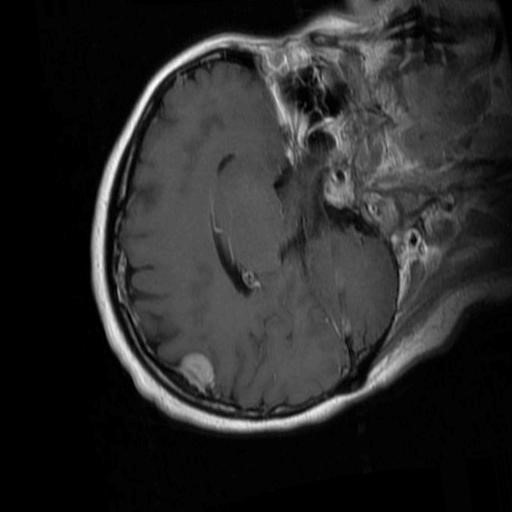
Label: brain_menin